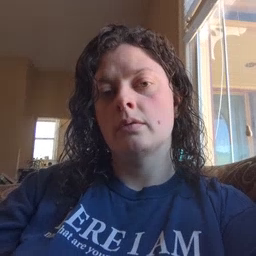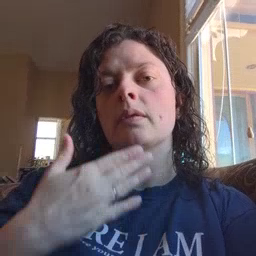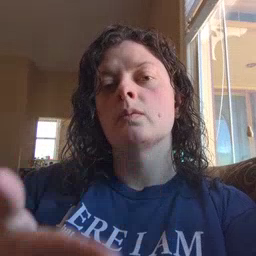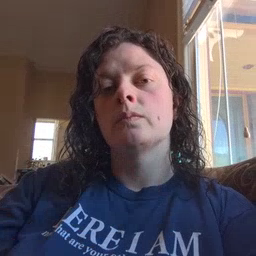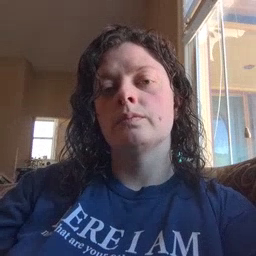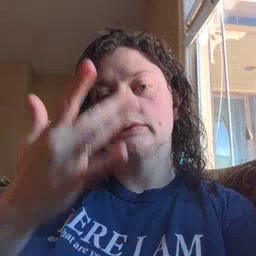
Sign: thankyou